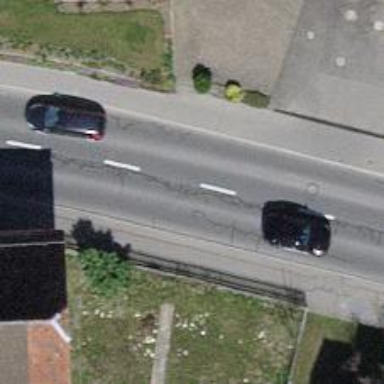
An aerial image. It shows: Primary road with asphalt surface.